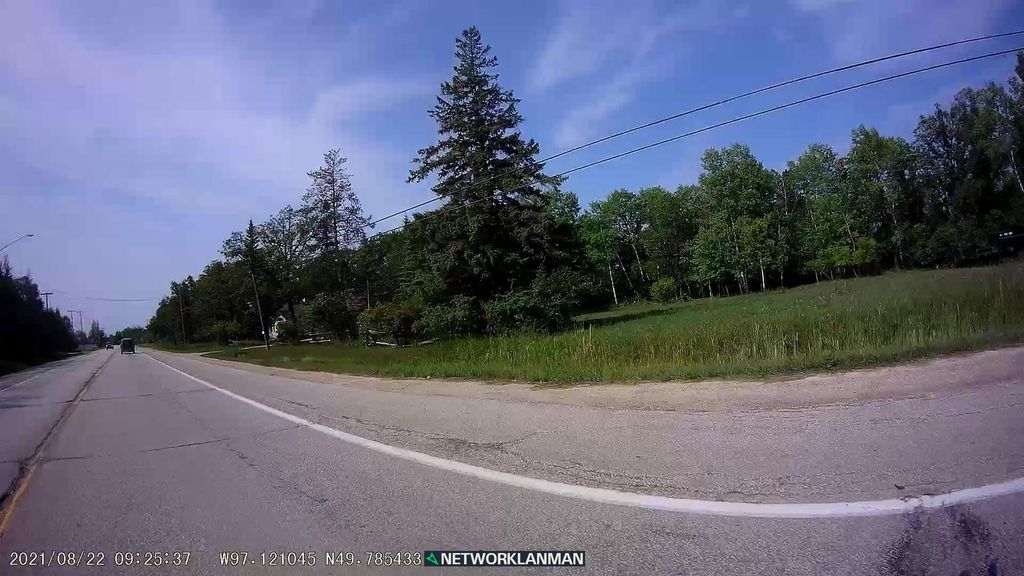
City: winnipeg